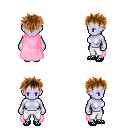
a pixel art fantasy rpg character, female body template, dark elf, purple skin, pink cape, white pants, brown bedhead hairstyle, ghillies, four views (front, back, left, right), 2x2 character sprite sheet, small pixel art, hard edges, no anti-aliasing